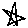
Label: star